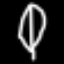
Label: leaf